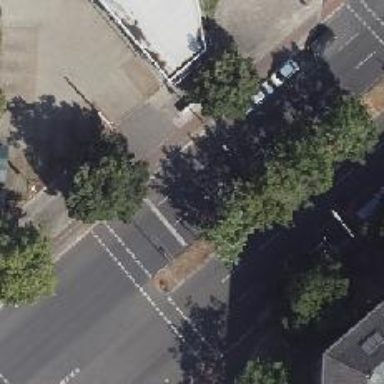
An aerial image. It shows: Secondary road with asphalt surface. It has cycle track on the right side and is dual carriageway.